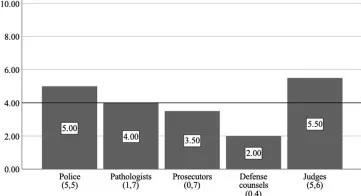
Perceived impact of COVID-19 and preventive measures on work load. Mean across all categories of practitioners = 4.00.
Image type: pathology (immunostaining)